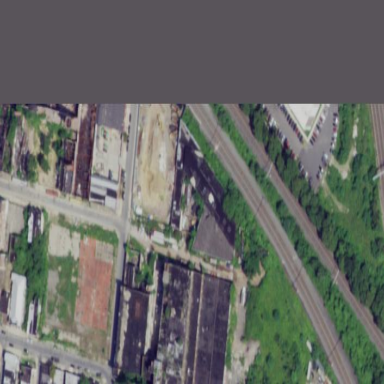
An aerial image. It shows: Brownfield site.